Interaction volume radius: 5 \u00c5
Interaction volume height: 15 \u00c5
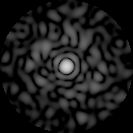
Disorder parameter: 0.814